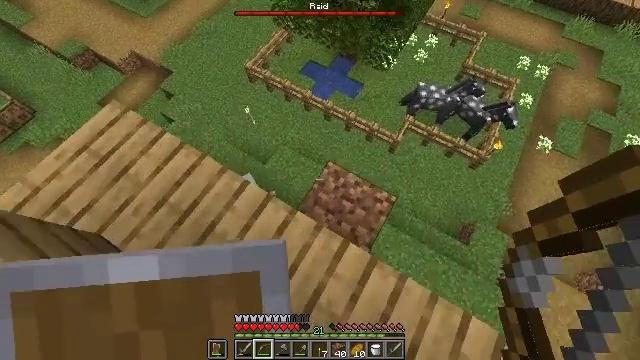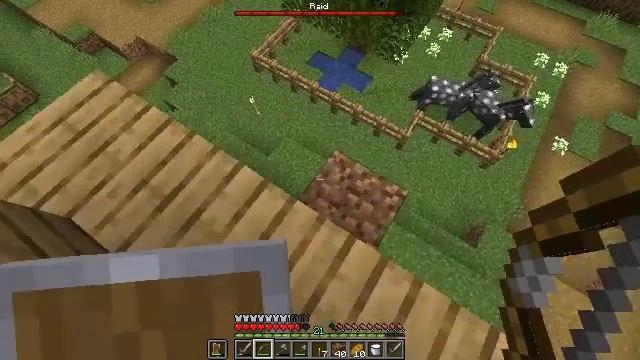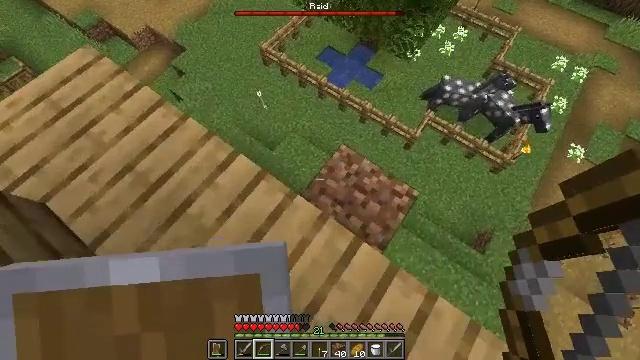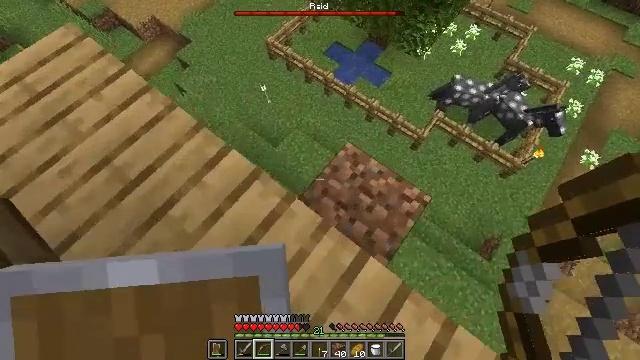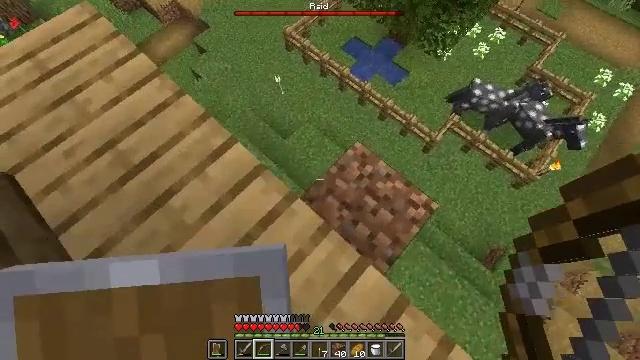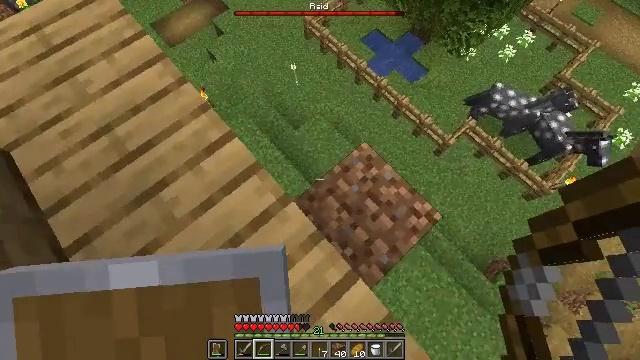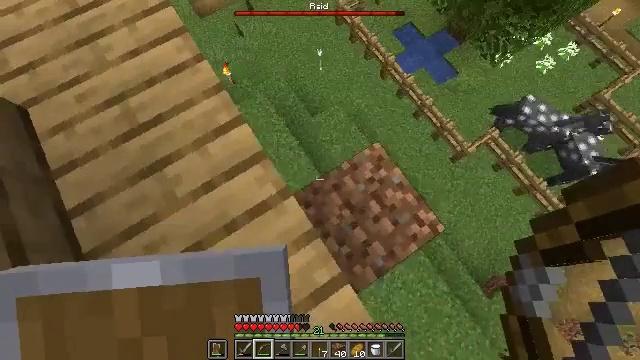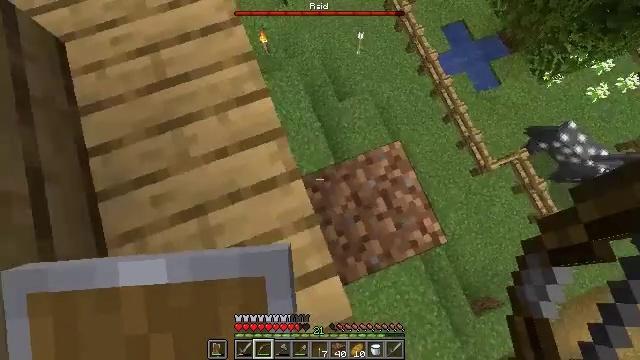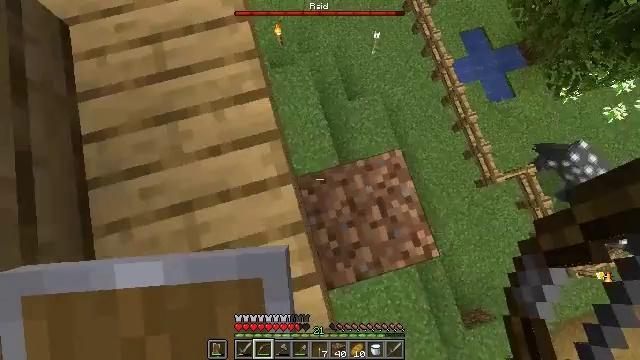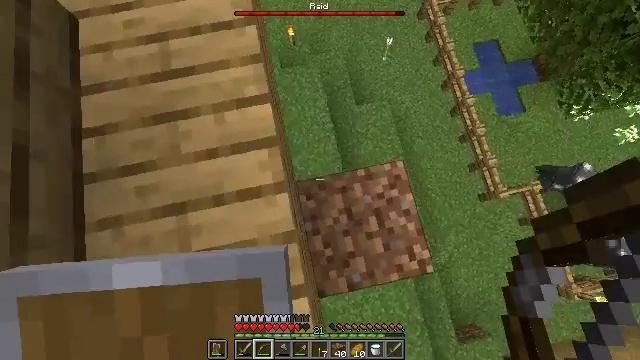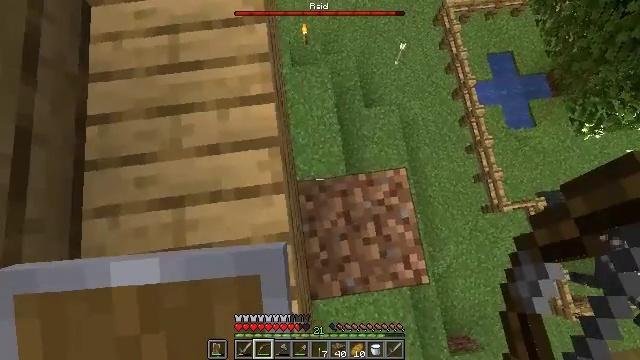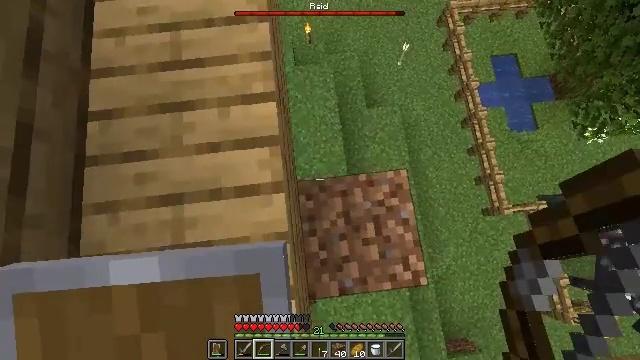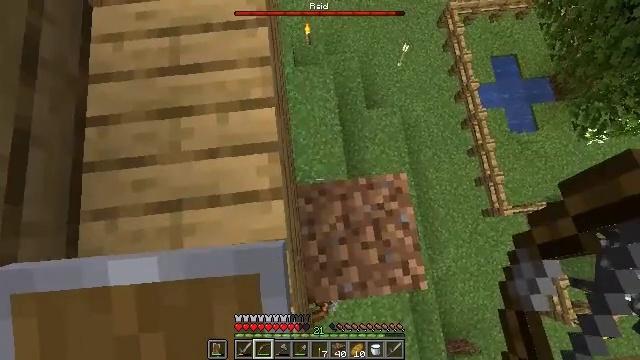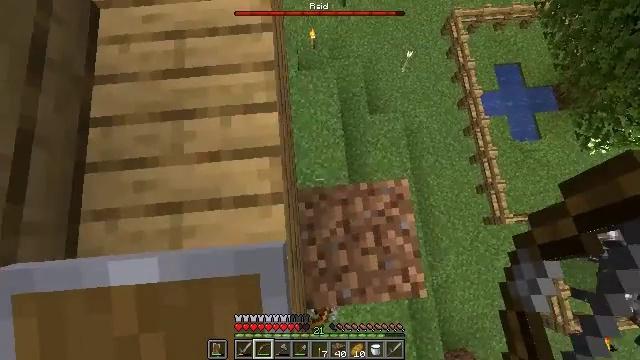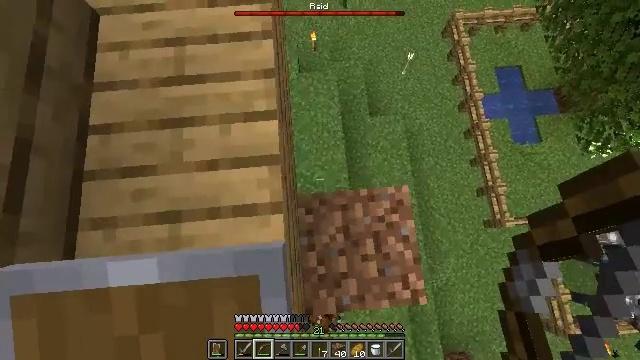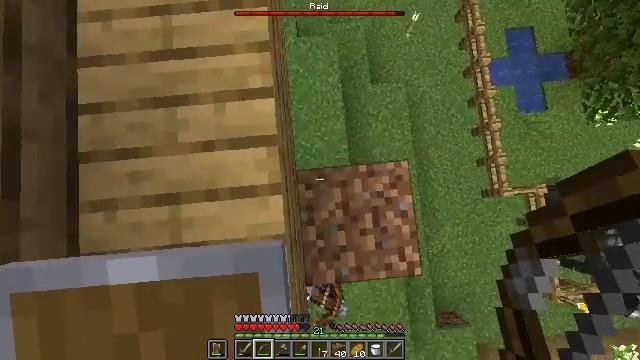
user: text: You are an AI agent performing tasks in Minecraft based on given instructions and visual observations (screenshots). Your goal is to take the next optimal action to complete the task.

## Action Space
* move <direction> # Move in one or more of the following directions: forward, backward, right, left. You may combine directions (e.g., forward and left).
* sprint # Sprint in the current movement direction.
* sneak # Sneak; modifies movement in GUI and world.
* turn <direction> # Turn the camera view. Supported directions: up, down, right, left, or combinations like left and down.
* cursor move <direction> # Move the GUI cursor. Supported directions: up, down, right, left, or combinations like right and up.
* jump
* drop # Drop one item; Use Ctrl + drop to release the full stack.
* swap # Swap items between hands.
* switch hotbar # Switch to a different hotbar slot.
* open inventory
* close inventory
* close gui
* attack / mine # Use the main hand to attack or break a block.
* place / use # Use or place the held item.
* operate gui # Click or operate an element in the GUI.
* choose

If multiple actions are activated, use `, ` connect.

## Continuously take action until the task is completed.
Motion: motion action
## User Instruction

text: Remove birch leaves from trees.
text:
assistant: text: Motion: sneak, turn left
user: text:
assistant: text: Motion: move forward, sneak, turn left
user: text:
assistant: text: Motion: move forward, sneak, turn left
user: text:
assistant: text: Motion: move forward and move right, sneak, turn left and down
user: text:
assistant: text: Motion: move forward and move right, sneak, turn left and down
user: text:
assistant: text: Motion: move forward and move right, sneak, turn left and down
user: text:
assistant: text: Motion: move forward and move right, sneak, turn left and down
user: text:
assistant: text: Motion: move forward, sneak, turn left
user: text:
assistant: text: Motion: sneak, turn left
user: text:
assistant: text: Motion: sneak, turn left
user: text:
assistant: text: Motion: sneak, turn left
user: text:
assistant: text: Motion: move forward, sneak
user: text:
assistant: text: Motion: move forward, sneak, turn left
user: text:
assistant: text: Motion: move forward, sneak
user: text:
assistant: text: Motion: move forward and move right, sneak, turn down
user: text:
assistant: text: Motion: move forward and move right, sneak, turn right and down
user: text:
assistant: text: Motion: move forward and move right, sneak, turn right and down
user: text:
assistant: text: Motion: move forward and move right, sneak, turn right
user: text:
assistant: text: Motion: move forward and move right, sneak, turn right and up
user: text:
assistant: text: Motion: move right, sneak, use / place
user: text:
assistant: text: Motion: sneak, use / place
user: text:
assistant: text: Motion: sneak, turn right, use / place
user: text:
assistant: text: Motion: sneak, turn right and up, use / place
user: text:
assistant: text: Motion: sneak, turn right and up, use / place
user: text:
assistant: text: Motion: sneak, turn right and up, use / place
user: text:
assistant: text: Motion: sneak, use / place
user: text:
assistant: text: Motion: sneak, use / place
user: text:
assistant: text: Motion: sneak, use / place
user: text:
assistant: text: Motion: sneak, use / place
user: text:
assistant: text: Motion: sneak, use / place